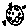
Label: moon